Question: I have a log-log contour plot for which I needed to display the minor ticks. So I used
'''
ax.xaxis.set_minor_formatter(fmt("%.1f"))
ax.yaxis.set_minor_formatter(fmt("%.1f"))
'''
where 'fmt' is 'from matplotlib.ticker import FormatStrFormatter as fmt'
This works fine and gives me all the minor ticks. However as you can see from the attached image, the x-axis ticks, '7.0,8.0 and 9.0', and I want to
Is this possible? I am not able to find a code that removes specific minor ticks.

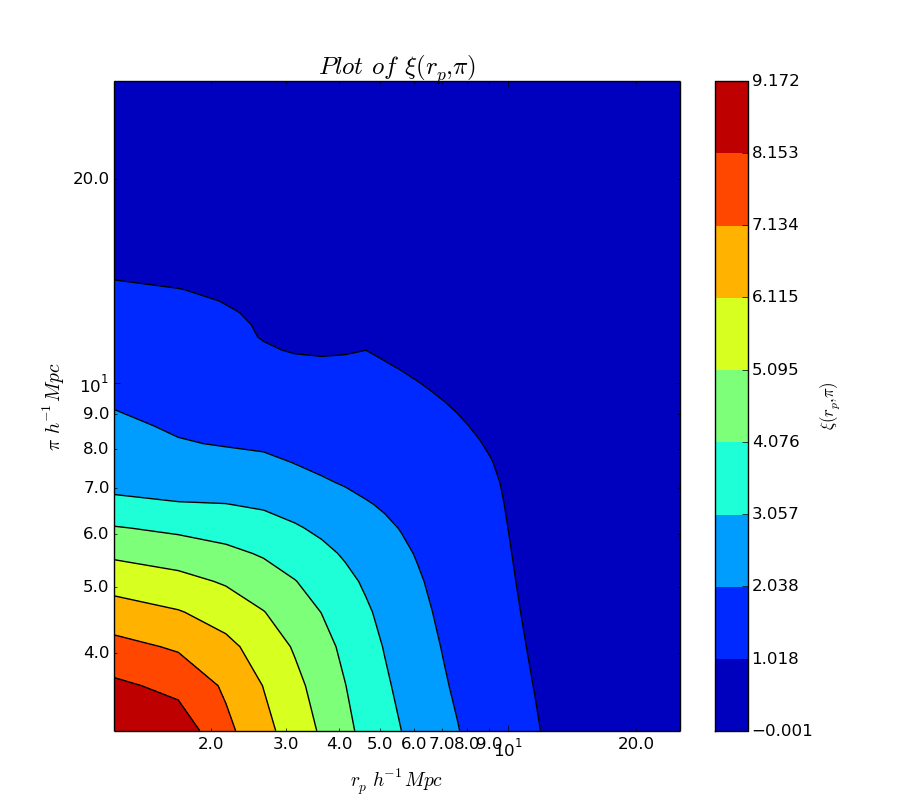
Answer: Immediately after posting the question, I found an easy solution.
It is to use 'ax.xaxis.set_minor_locator(plt.FixedLocator([2,3,4,5]))'
The list inside the 'FixedLocator' does the job.